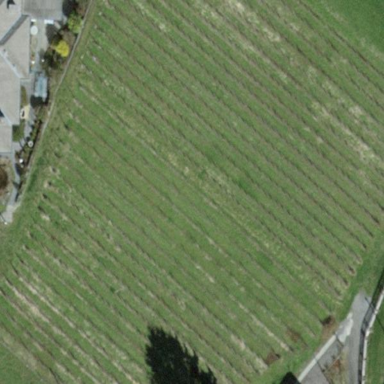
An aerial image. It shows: Beautiful vineyard in the countryside.